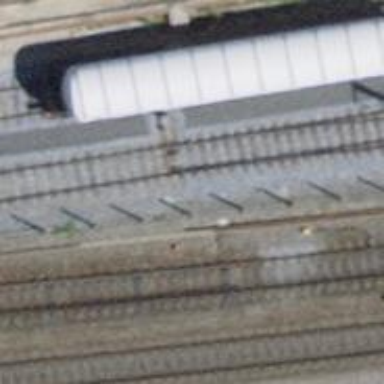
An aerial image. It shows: Railway switch.